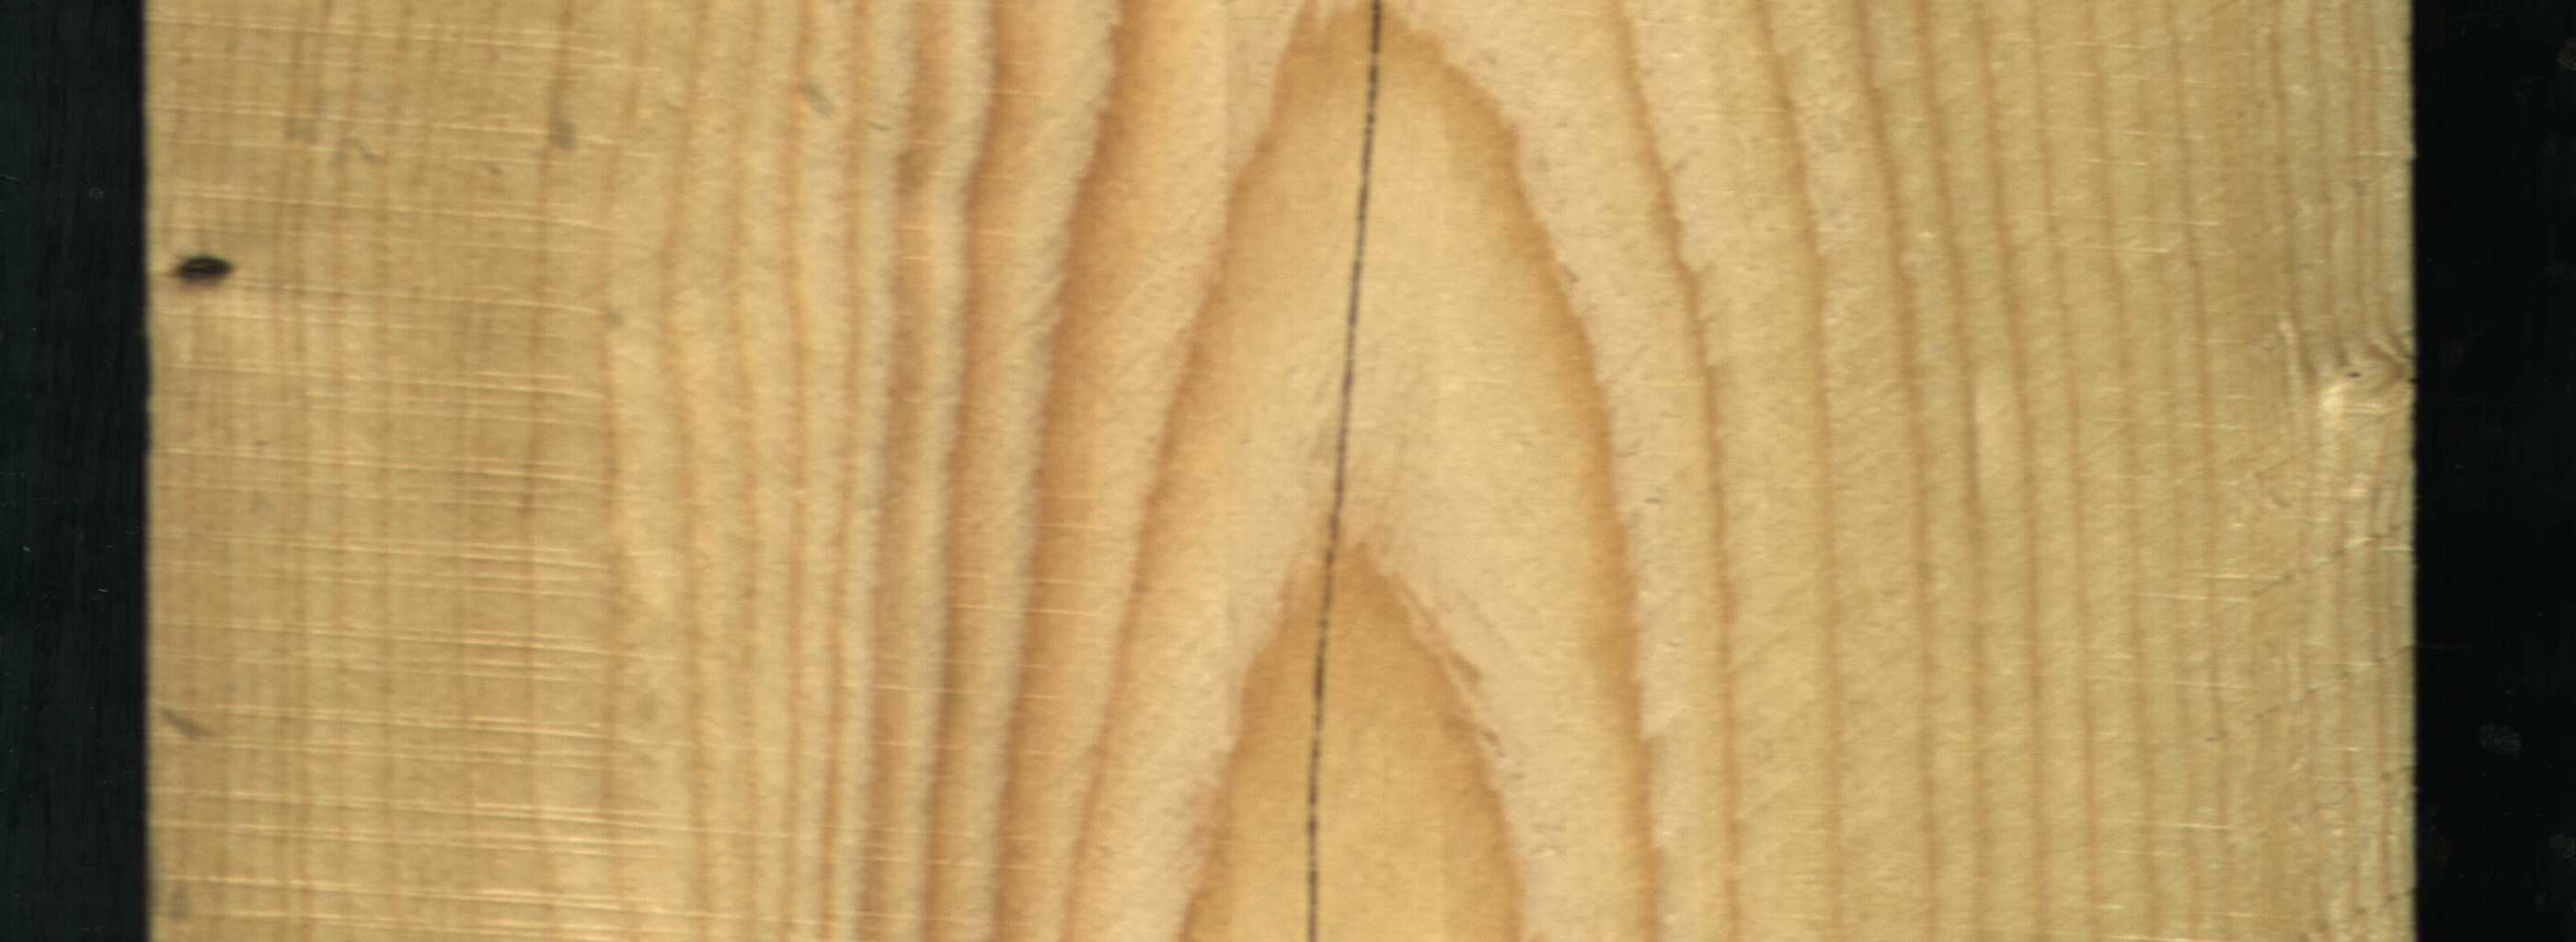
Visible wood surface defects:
Crack
Dead_Knot